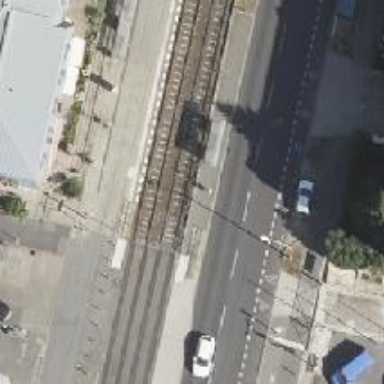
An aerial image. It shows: Tram stop.